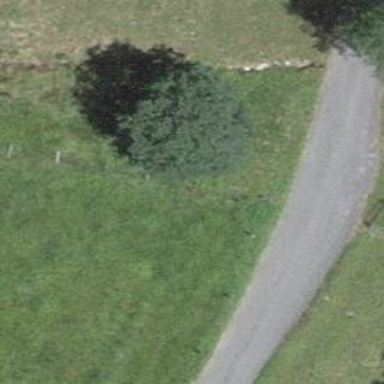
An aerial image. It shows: Single tag "natural: tree."